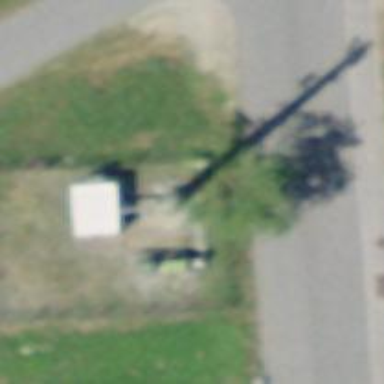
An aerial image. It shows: Communication mast tower.